Field crop: maize
Growth stage: 2
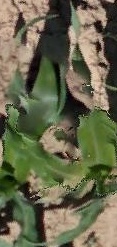
Species: maize